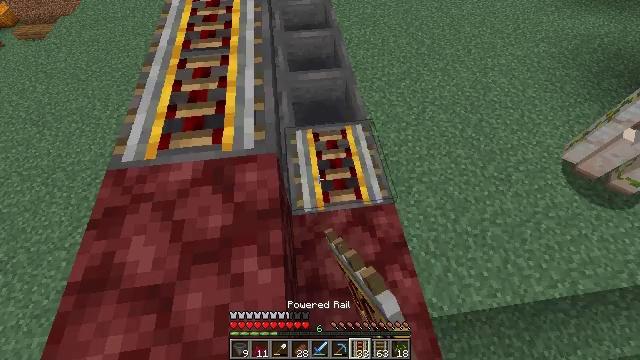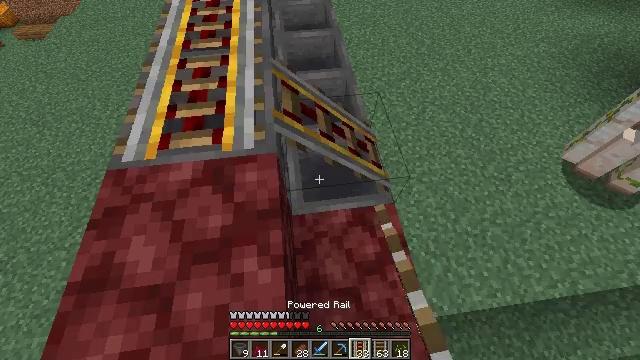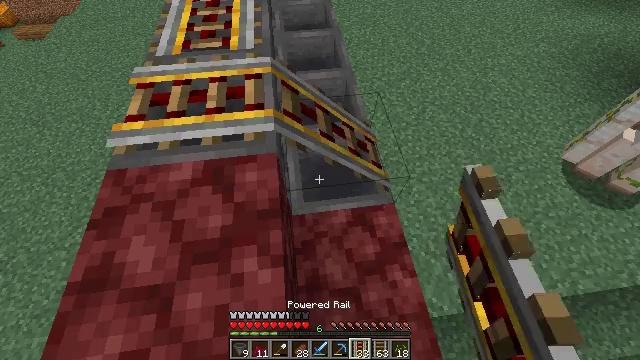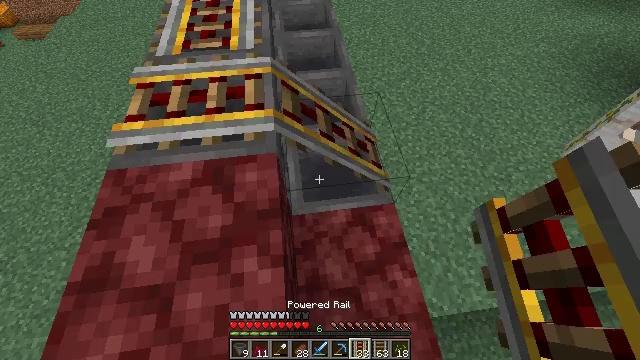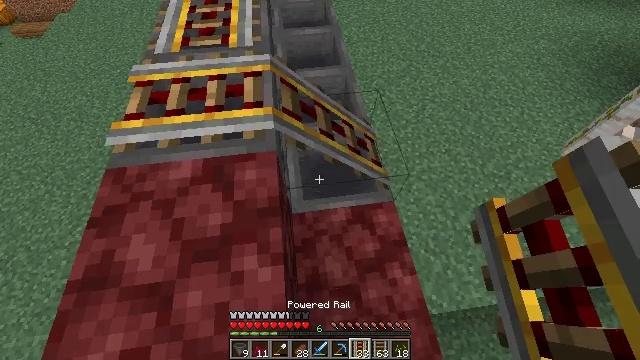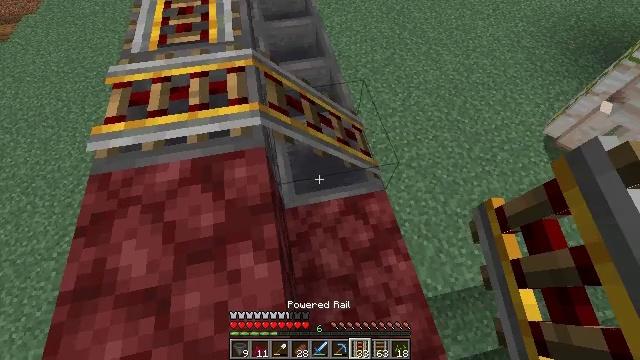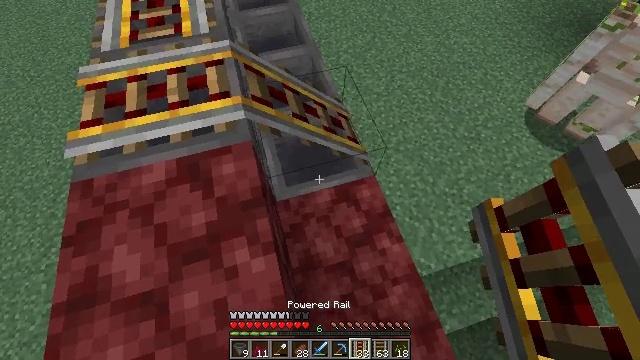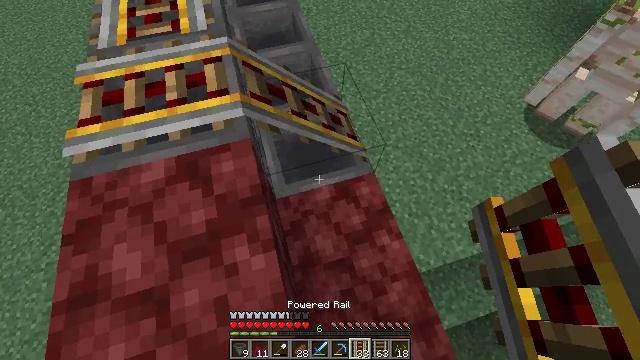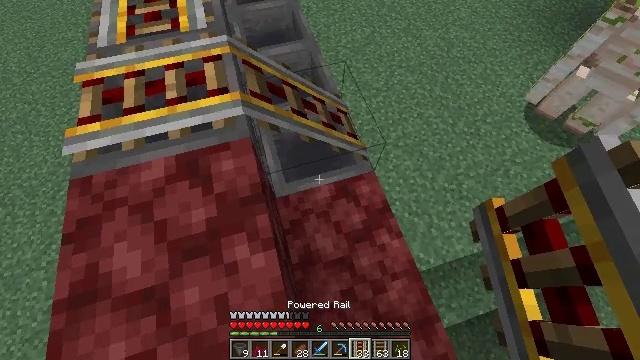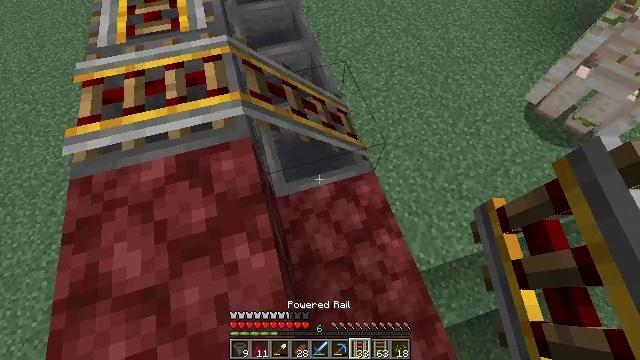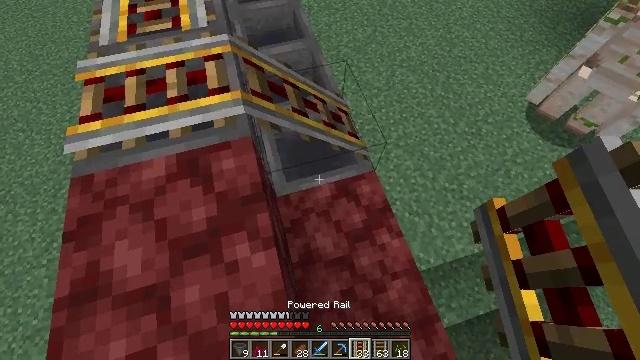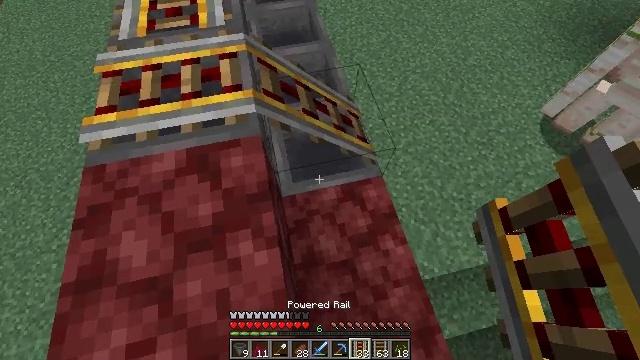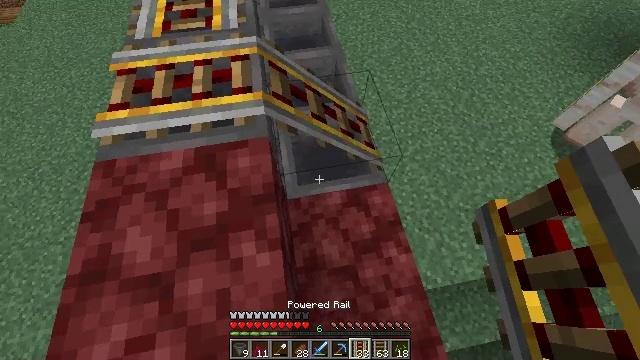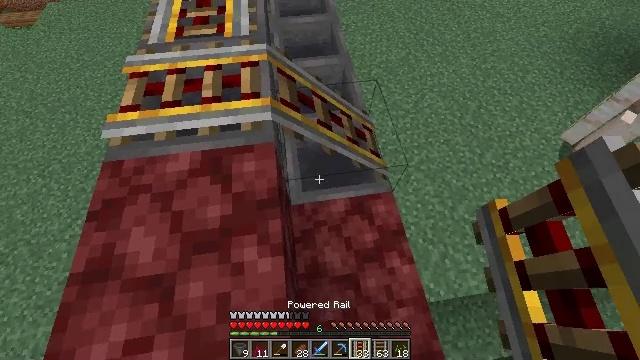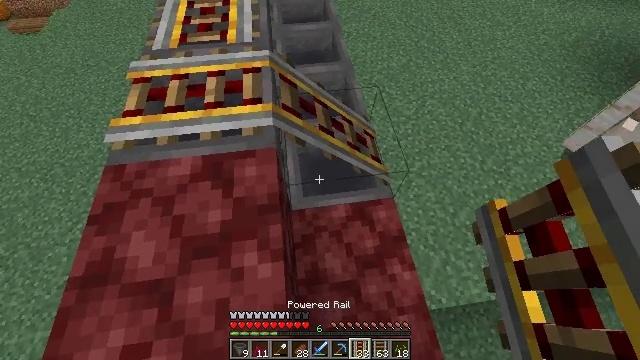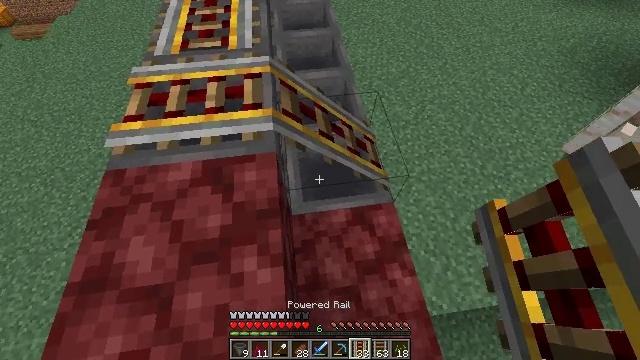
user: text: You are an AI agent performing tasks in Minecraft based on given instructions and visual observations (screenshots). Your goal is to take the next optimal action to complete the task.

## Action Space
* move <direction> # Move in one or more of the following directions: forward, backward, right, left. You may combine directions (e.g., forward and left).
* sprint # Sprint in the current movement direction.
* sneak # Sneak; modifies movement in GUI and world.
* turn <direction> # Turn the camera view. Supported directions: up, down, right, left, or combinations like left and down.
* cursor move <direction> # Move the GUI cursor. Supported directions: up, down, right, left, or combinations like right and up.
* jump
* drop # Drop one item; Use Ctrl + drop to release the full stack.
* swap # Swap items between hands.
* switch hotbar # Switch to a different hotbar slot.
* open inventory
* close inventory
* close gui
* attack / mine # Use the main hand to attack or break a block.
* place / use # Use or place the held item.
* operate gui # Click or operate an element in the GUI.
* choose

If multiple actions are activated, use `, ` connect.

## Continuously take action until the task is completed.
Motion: motion action
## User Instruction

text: Retrieve the powered rail for later use.
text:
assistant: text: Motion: sneak
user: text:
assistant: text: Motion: sneak
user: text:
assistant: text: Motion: sneak
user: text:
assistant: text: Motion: sneak
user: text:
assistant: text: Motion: sneak, turn right and down
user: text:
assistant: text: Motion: sneak, turn right and down
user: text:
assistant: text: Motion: sneak
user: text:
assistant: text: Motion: sneak
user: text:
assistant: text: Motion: sneak
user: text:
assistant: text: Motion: sneak
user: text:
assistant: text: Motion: sneak, turn left
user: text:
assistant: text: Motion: sneak, turn left
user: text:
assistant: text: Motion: sneak, turn left and up
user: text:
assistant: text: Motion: sneak, turn up
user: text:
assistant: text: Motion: sneak, turn up
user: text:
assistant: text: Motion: sneak
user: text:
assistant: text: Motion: sneak
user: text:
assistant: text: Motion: sneak
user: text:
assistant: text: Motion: sneak
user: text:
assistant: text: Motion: sneak
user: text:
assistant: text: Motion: sneak
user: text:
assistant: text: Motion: move forward, sneak
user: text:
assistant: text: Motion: move forward and move right, sneak
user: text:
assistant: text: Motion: move forward and move right, sneak
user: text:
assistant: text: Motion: move forward and move right, sneak, turn left
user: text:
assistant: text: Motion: sneak, turn left
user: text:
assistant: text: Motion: sneak
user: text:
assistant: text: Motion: sneak
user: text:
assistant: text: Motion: sneak
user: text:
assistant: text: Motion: sneak